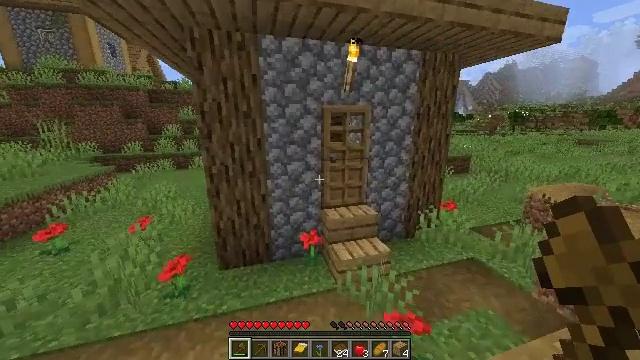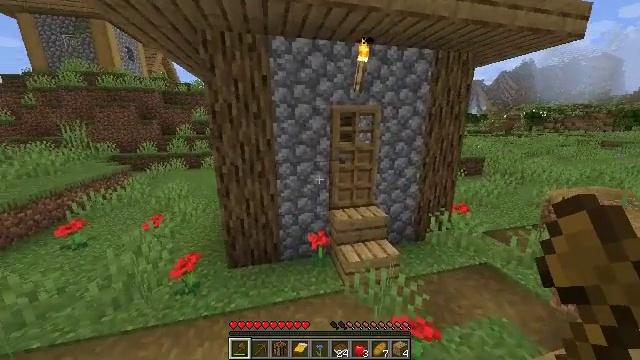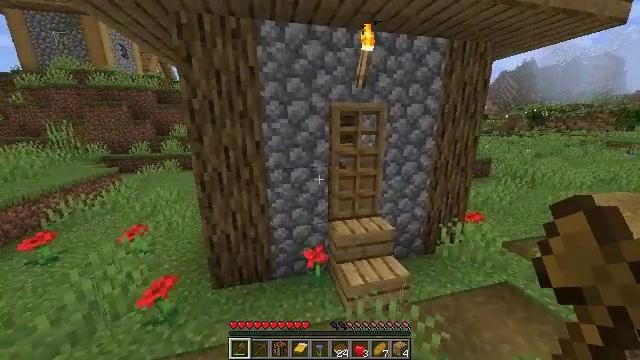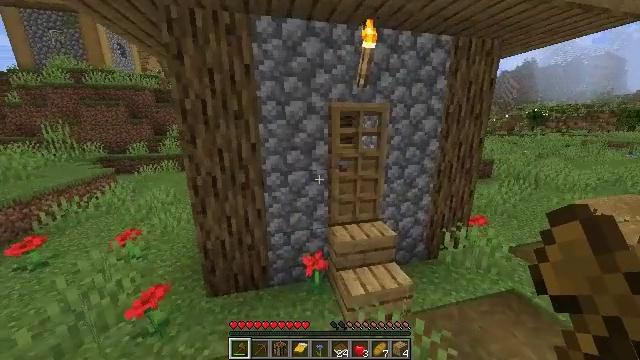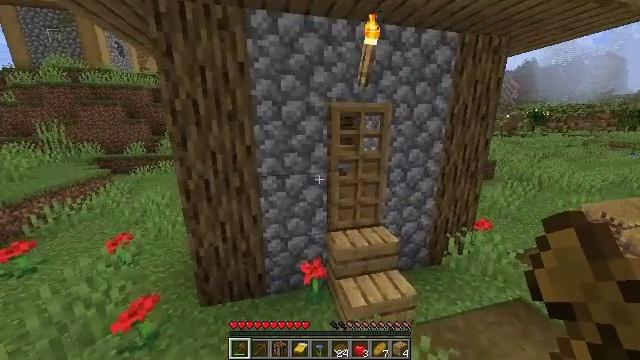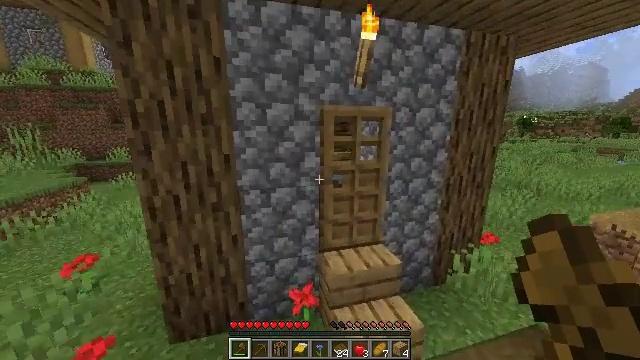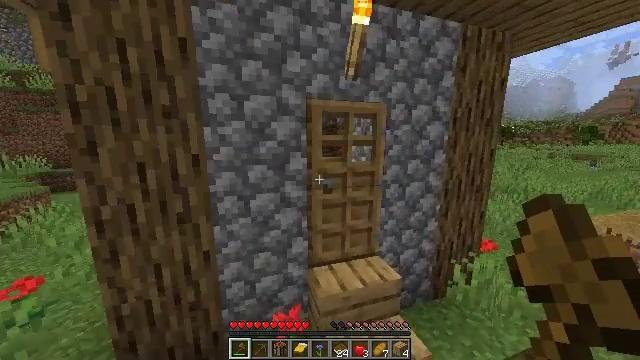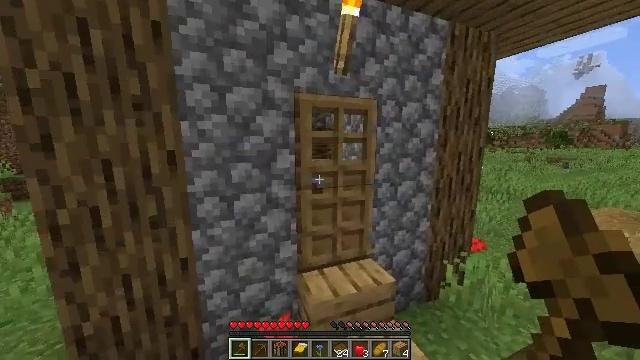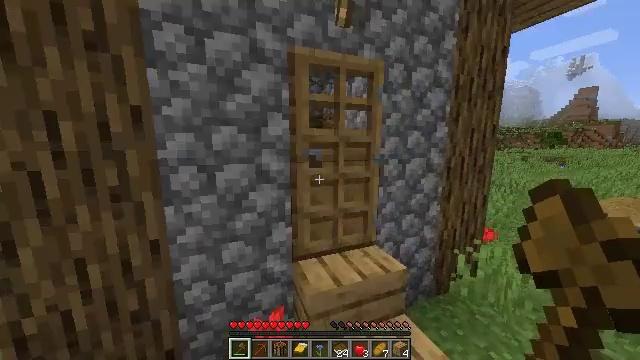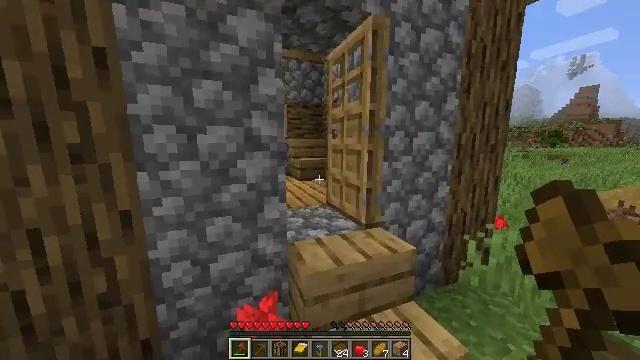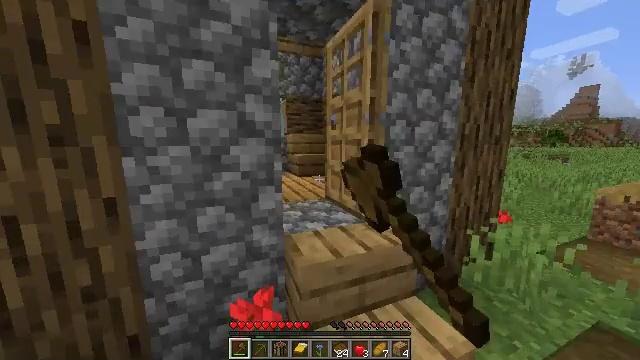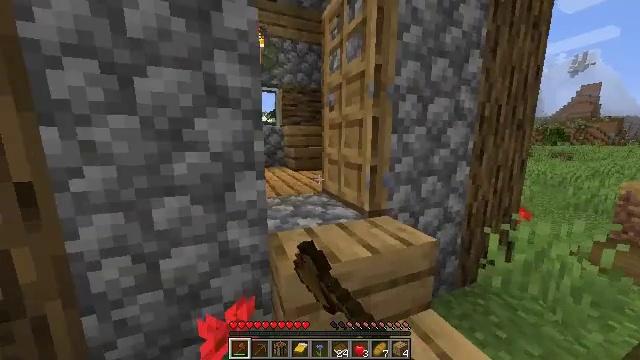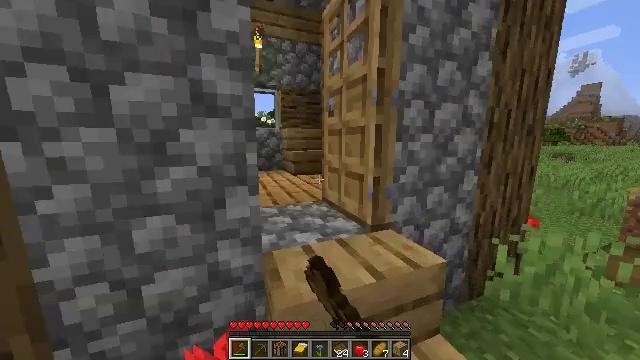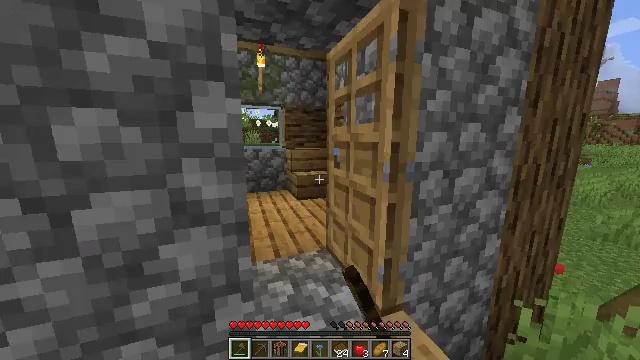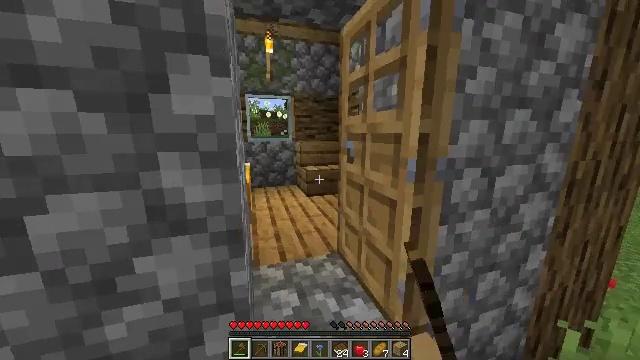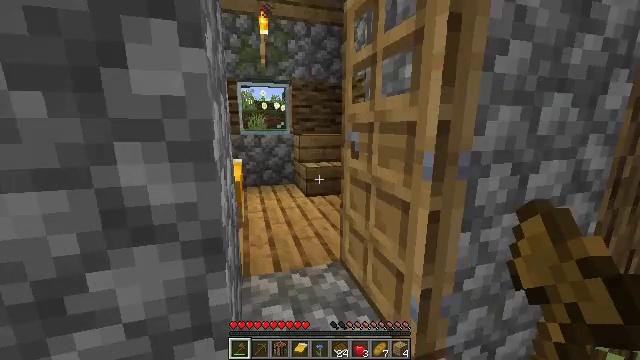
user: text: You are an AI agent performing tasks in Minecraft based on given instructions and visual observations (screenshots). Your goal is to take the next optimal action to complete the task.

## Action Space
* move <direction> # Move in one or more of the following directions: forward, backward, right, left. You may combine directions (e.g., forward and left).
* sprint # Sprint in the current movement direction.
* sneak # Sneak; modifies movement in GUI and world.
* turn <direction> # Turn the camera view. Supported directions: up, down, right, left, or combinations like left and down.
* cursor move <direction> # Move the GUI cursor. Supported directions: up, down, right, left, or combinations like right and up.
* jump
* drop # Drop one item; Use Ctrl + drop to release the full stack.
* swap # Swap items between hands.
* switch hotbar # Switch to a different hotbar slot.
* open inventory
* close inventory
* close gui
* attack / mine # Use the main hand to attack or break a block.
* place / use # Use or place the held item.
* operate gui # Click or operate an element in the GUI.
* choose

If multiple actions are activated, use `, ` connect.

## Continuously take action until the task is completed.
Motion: motion action
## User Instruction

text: Collect a hay block for crafting.
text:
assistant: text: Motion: move forward, turn left
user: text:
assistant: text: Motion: move forward
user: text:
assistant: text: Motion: move forward
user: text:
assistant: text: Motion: move forward
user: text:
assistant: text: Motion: move forward, turn right and up
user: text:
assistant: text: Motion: move forward, turn right and up
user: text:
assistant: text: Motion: move forward, turn right and up
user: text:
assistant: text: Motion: move forward and move right
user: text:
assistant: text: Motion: move forward and move right, use / place
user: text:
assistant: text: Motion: move forward and move right, use / place
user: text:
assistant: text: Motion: move forward, use / place
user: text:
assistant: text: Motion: move forward, use / place
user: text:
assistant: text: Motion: turn left
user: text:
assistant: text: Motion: turn left and down
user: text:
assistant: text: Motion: no_op
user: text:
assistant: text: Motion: no_op
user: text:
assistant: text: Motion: turn left and down
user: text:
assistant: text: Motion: move forward
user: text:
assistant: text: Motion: move forward, turn left and down
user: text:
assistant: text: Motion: move forward, turn left and down
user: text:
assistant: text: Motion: move forward, turn down
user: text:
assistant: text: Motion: move forward, turn left and down
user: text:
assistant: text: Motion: move forward, turn left and down
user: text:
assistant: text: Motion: move forward
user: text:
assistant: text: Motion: turn down
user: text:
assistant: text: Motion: turn right and down
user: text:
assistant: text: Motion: turn right and down
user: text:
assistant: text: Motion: turn right and down
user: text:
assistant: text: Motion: turn right and up
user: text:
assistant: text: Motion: turn right